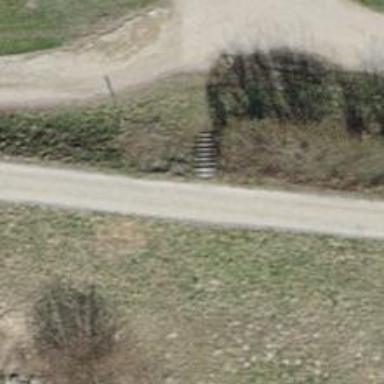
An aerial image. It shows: Road with steps.